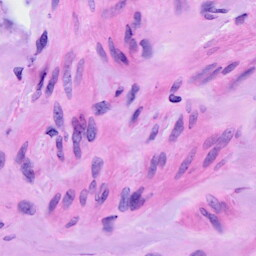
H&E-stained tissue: Ovarian